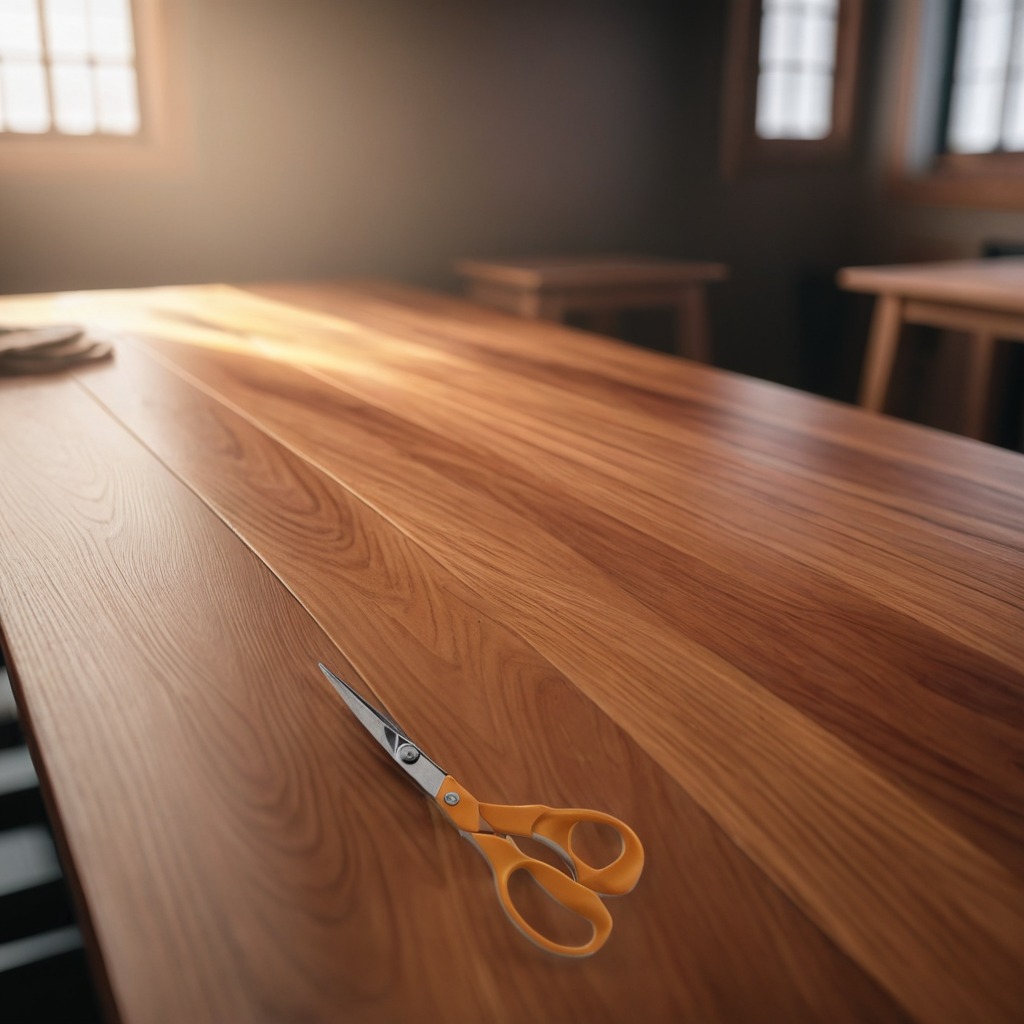
A scissor lies on the wooden table in a carpentry studio.